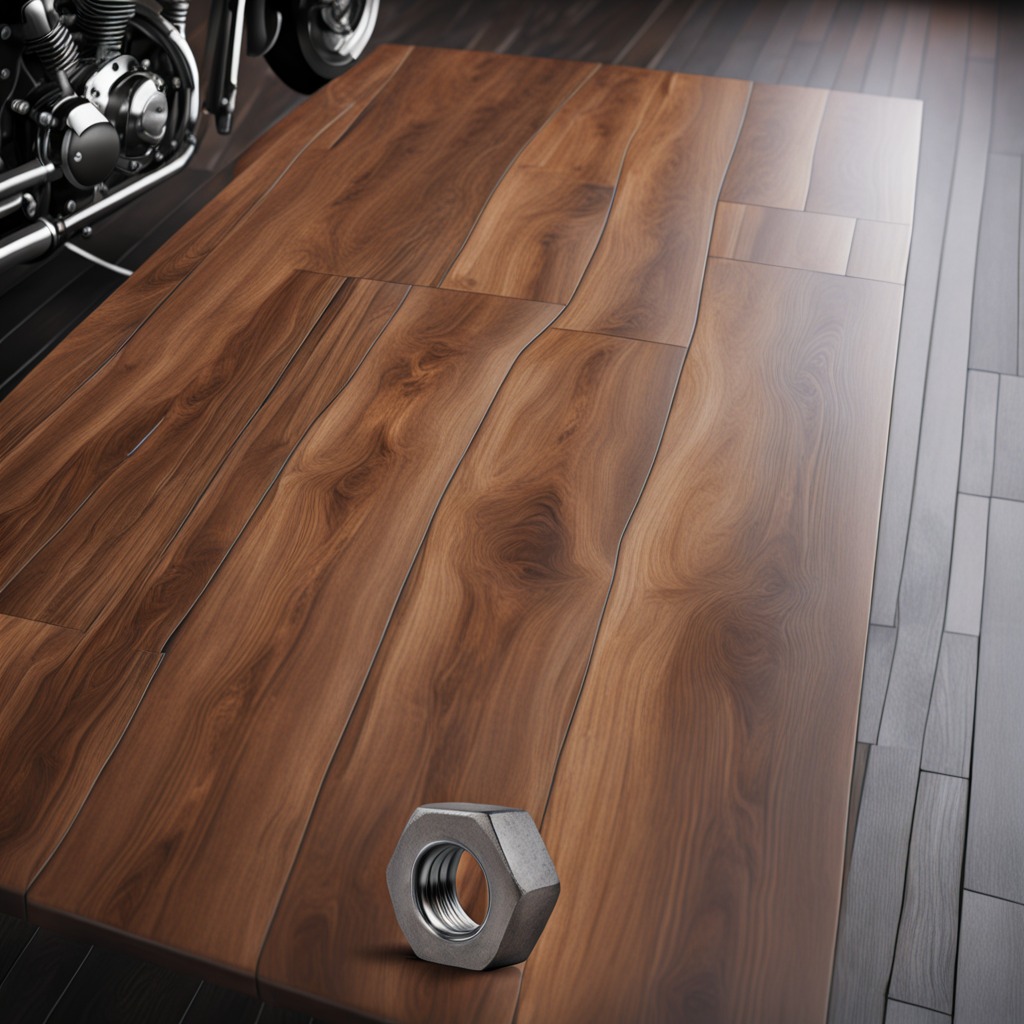
A metal nut lies on an oil-spilled wooden table in a vintage motorcycle garage.